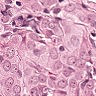
Metastatic tissue present: yes